Question: I was trying to create a function that emails to target address when used.
my email model:
'''
using System;
using System.Collections.Generic;
using System.Linq;
using System.Web;
using System.Net;
using System.Net.Mail;
using System.Security;
namespace myspecial.net.Models
{
public class EmailModel
{
// Sender email and recipient email
public MailAddress Sender { get; set; }
public IEnumerable<MailAddress> Recipient { get; set; }
// Subject and message
public String Subject { get; set; }
public String Body { get; set; }
// Attachment Files
public String AttachmentPath { get; set; }
// Login Information
public String UserName { get; set; }
public String Password { get; set; }
// Simple Mail Transfer Protocol (SMTP) provider and port
public String SmtpServer { get; set; }
public Int32 SMTPport { get; set; }
// Post Office Protocol (POP) version 3 provider and port
public String POP3Server { get; set; }
public Int32 POP3port { get; set; }
// Secure Sockets Layer
public Boolean SSL { get; set; }
}
}
'''
my controller:
'''
/// <summary>
/// E-Mail's to the address. Before using this function fill the email model.
/// </summary>
public void Email(EmailModel mailer)
{
MailMessage mail = new MailMessage();
// Standart required mail information
mail.From = mailer.Sender;
mail.Sender = mailer.Sender;
// Recipients
foreach (MailAddress rcpnt in mailer.Recipient.ToList())
{ mail.To.Add(rcpnt); }
// Subject
mail.Subject = mailer.Subject;
// Body
mail.Body = mailer.Body;
// Optional Attachment
if (mailer.AttachmentPath != null || mailer.AttachmentPath.Trim() != "")
{
System.Net.Mail.Attachment attachment;
attachment = new System.Net.Mail.Attachment(mailer.AttachmentPath.Trim());
mail.Attachments.Add(attachment);
}
// Important (Simple Mail Transfer Protocol)
SmtpClient SmtpServer = new SmtpClient(mailer.SmtpServer,mailer.SMTPport);
SmtpServer.DeliveryMethod = System.Net.Mail.SmtpDeliveryMethod.Network;
SmtpServer.Credentials = new System.Net.NetworkCredential(mailer.UserName, mailer.Password, mailer.SmtpServer);
SmtpServer.Port = mailer.SMTPport;
SmtpServer.EnableSsl = mailer.SSL;
ServicePointManager.ServerCertificateValidationCallback = delegate(object s, X509Certificate certificate, X509Chain chain, SslPolicyErrors sslPolicyErrors) { return true; };
// Send Mail
SmtpServer.Send(mail);
}
'''
how i use it :
'''
// Send as mail
EmailModel mail = new EmailModel();
// Mail addresses to send
MailAddress[] addressler = new MailAddress[] { new MailAddress("berkeryuceer@yahoo.com") };
// Options here
mail.SMTPport = 465; // Port // 465 // 26 // 25 // 366 // 587
mail.SmtpServer = "smtp.gmail.com"; // Server
mail.UserName = "MyGmailAddress@gmail.com"; // UserName
mail.Password = "**********"; // Password
mail.SSL = true; // Secure Sockets Layer
// Mail
mail.Sender = new MailAddress("MyGmailAddress@gmail.com"); // Sender (From)
mail.Recipient = addressler; // Recipient (To)
mail.Subject = "Some subject here..";
mail.Body = "Some blabla bla blablabla blabla here...";
// Optional Attachment // Attach excel file.
mail.AttachmentPath = ExportToExcelForMail(id).ToString();
Email(mail);
'''
In my web project create a report as excel file and wanna send it to my self attached to an email. I'm not sure what's wrong or what i am missing here.. Everything seems valid to me but still i get this error :

Stack Trace:
'''
System.Net.Mail.SmtpFailedRecipientException was unhandled by user code
Message=Posta kutusu kullanilamiyor. Sunucu yaniti soyleydi: 5.7.1 <MyGmailAddress@gmail.com> Access to <berkeryuceer@yahoo.com> not allowed
Source=System
FailedRecipient=<berkeryuceer@yahoo.com>
StackTrace:
konum: System.Net.Mail.SmtpTransport.SendMail(MailAddress sender, MailAddressCollection recipients, String deliveryNotify, SmtpFailedRecipientException& exception)
konum: System.Net.Mail.SmtpClient.Send(MailMessage message)
konum: blabla.net.Controllers.OtelFormsController.Email(EmailModel mailer) D:lalalabla.netlabla.net\Controllers\OtelFormsController.cs icinde: satir 753
konum: blabla.net.Controllers.OtelFormsController.Close(Int32 id) D:lalalabla.netlabla.net\Controllers\OtelFormsController.cs icinde: satir 691
konum: lambda_method(Closure , ControllerBase , Object[] )
konum: System.Web.Mvc.ActionMethodDispatcher.Execute(ControllerBase controller, Object[] parameters)
konum: System.Web.Mvc.ReflectedActionDescriptor.Execute(ControllerContext controllerContext, IDictionary'2 parameters)
konum: System.Web.Mvc.ControllerActionInvoker.InvokeActionMethod(ControllerContext controllerContext, ActionDescriptor actionDescriptor, IDictionary'2 parameters)
konum: System.Web.Mvc.ControllerActionInvoker.<>c__DisplayClass15.<InvokeActionMethodWithFilters>b__12()
konum: System.Web.Mvc.ControllerActionInvoker.InvokeActionMethodFilter(IActionFilter filter, ActionExecutingContext preContext, Func'1 continuation)
InnerException:
'''
so what am i missing here? whats wrong? how can i solve this issue?
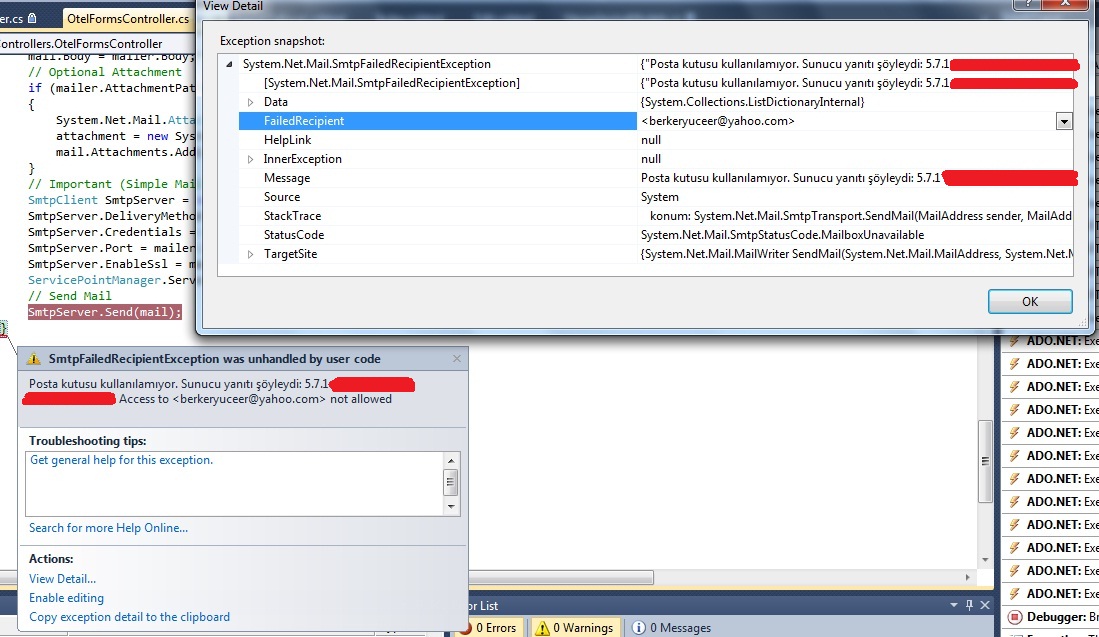
Answer: You can use following code:
'''
/// <summary>
/// Sends mail with authentification
/// </summary>
/// <param name="recipients"></param>
/// <param name="from"></param>
/// <param name="subject"></param>
/// <param name="body"></param>
/// <param name="isHTMLbody"></param>
/// <param name="SMTPhost"></param>
/// <param name="priority"></param>
/// <param name="credentials"></param>
/// <param name="port"></param>
/// <param name="enableSsl"></param>
static void SendMailWithAuthentication(List<string> recipients, string from, string subject, string body, bool isHTMLbody,
string SMTPhost, System.Net.Mail.MailPriority priority, System.Net.NetworkCredential credentials, int? port, bool enableSsl)
{
System.Net.Mail.MailMessage message = new System.Net.Mail.MailMessage();
foreach (string recipient in recipients)
{
message.To.Add(recipient);
}
message.SubjectEncoding = Encoding.UTF8;
message.BodyEncoding = Encoding.UTF8;
message.Subject = subject;
message.From = new System.Net.Mail.MailAddress(from);
message.IsBodyHtml = isHTMLbody;
message.Body = body;
message.Priority = priority;
System.Net.Mail.SmtpClient client = new System.Net.Mail.SmtpClient();
client.Credentials = credentials;
client.Host = SMTPhost;
if (port != null)
{
client.Port = (int)port;
}
client.EnableSsl = enableSsl;
client.Send(message);
message.Dispose();
}
'''
And this is how you should use it for gmail:
'''
string subject = "my subject";
string body = "my html body";
int port = 587;
string SMTPhost = "smtp.gmail.com";
string sender = "my@email.com";
System.Net.Mail.MailPriority mPriority = System.Net.Mail.MailPriority.Low;
List<string> recipients = new List<string>(){"some@reciever.com"};
bool enableSSL = true;
System.Net.NetworkCredential credentials = new System.Net.NetworkCredential("UserName","Password");
SendMailWithAuthentication(recipients, sender, subject, body, true,
SMTPhost,
mPriority, credentials,
enableSSL);
'''